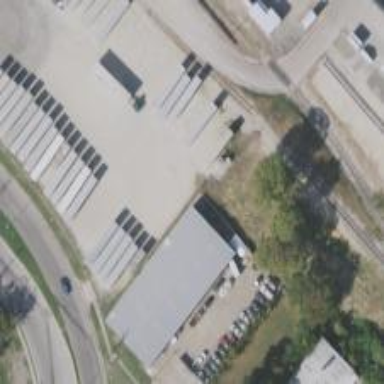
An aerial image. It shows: Commercial building.